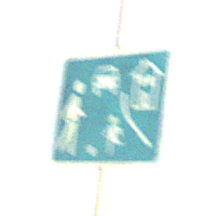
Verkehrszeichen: BeginnVerkehrsberuhigterBereich
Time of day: SunriseSunset
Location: Outdoor (Nature)
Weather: PartlyCloudy
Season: Summer
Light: Natural